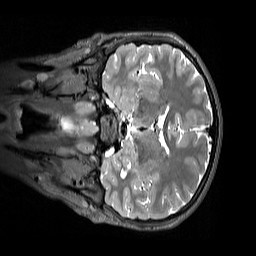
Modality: T2w
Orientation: coronal
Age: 11
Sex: male
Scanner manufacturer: siemens
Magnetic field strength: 3 T
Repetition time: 3.2 s
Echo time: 0.408 s